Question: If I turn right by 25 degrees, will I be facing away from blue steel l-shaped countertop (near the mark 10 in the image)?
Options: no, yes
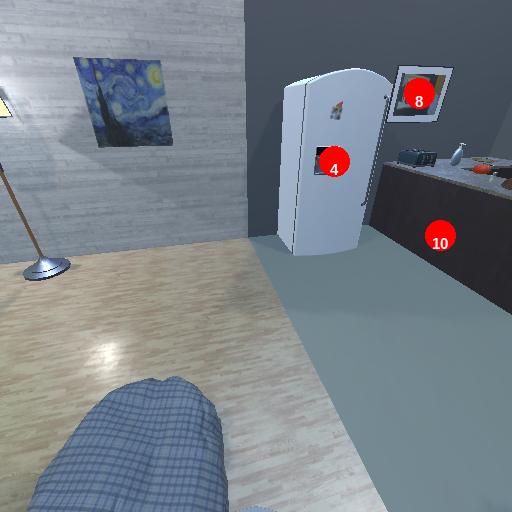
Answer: no